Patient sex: F
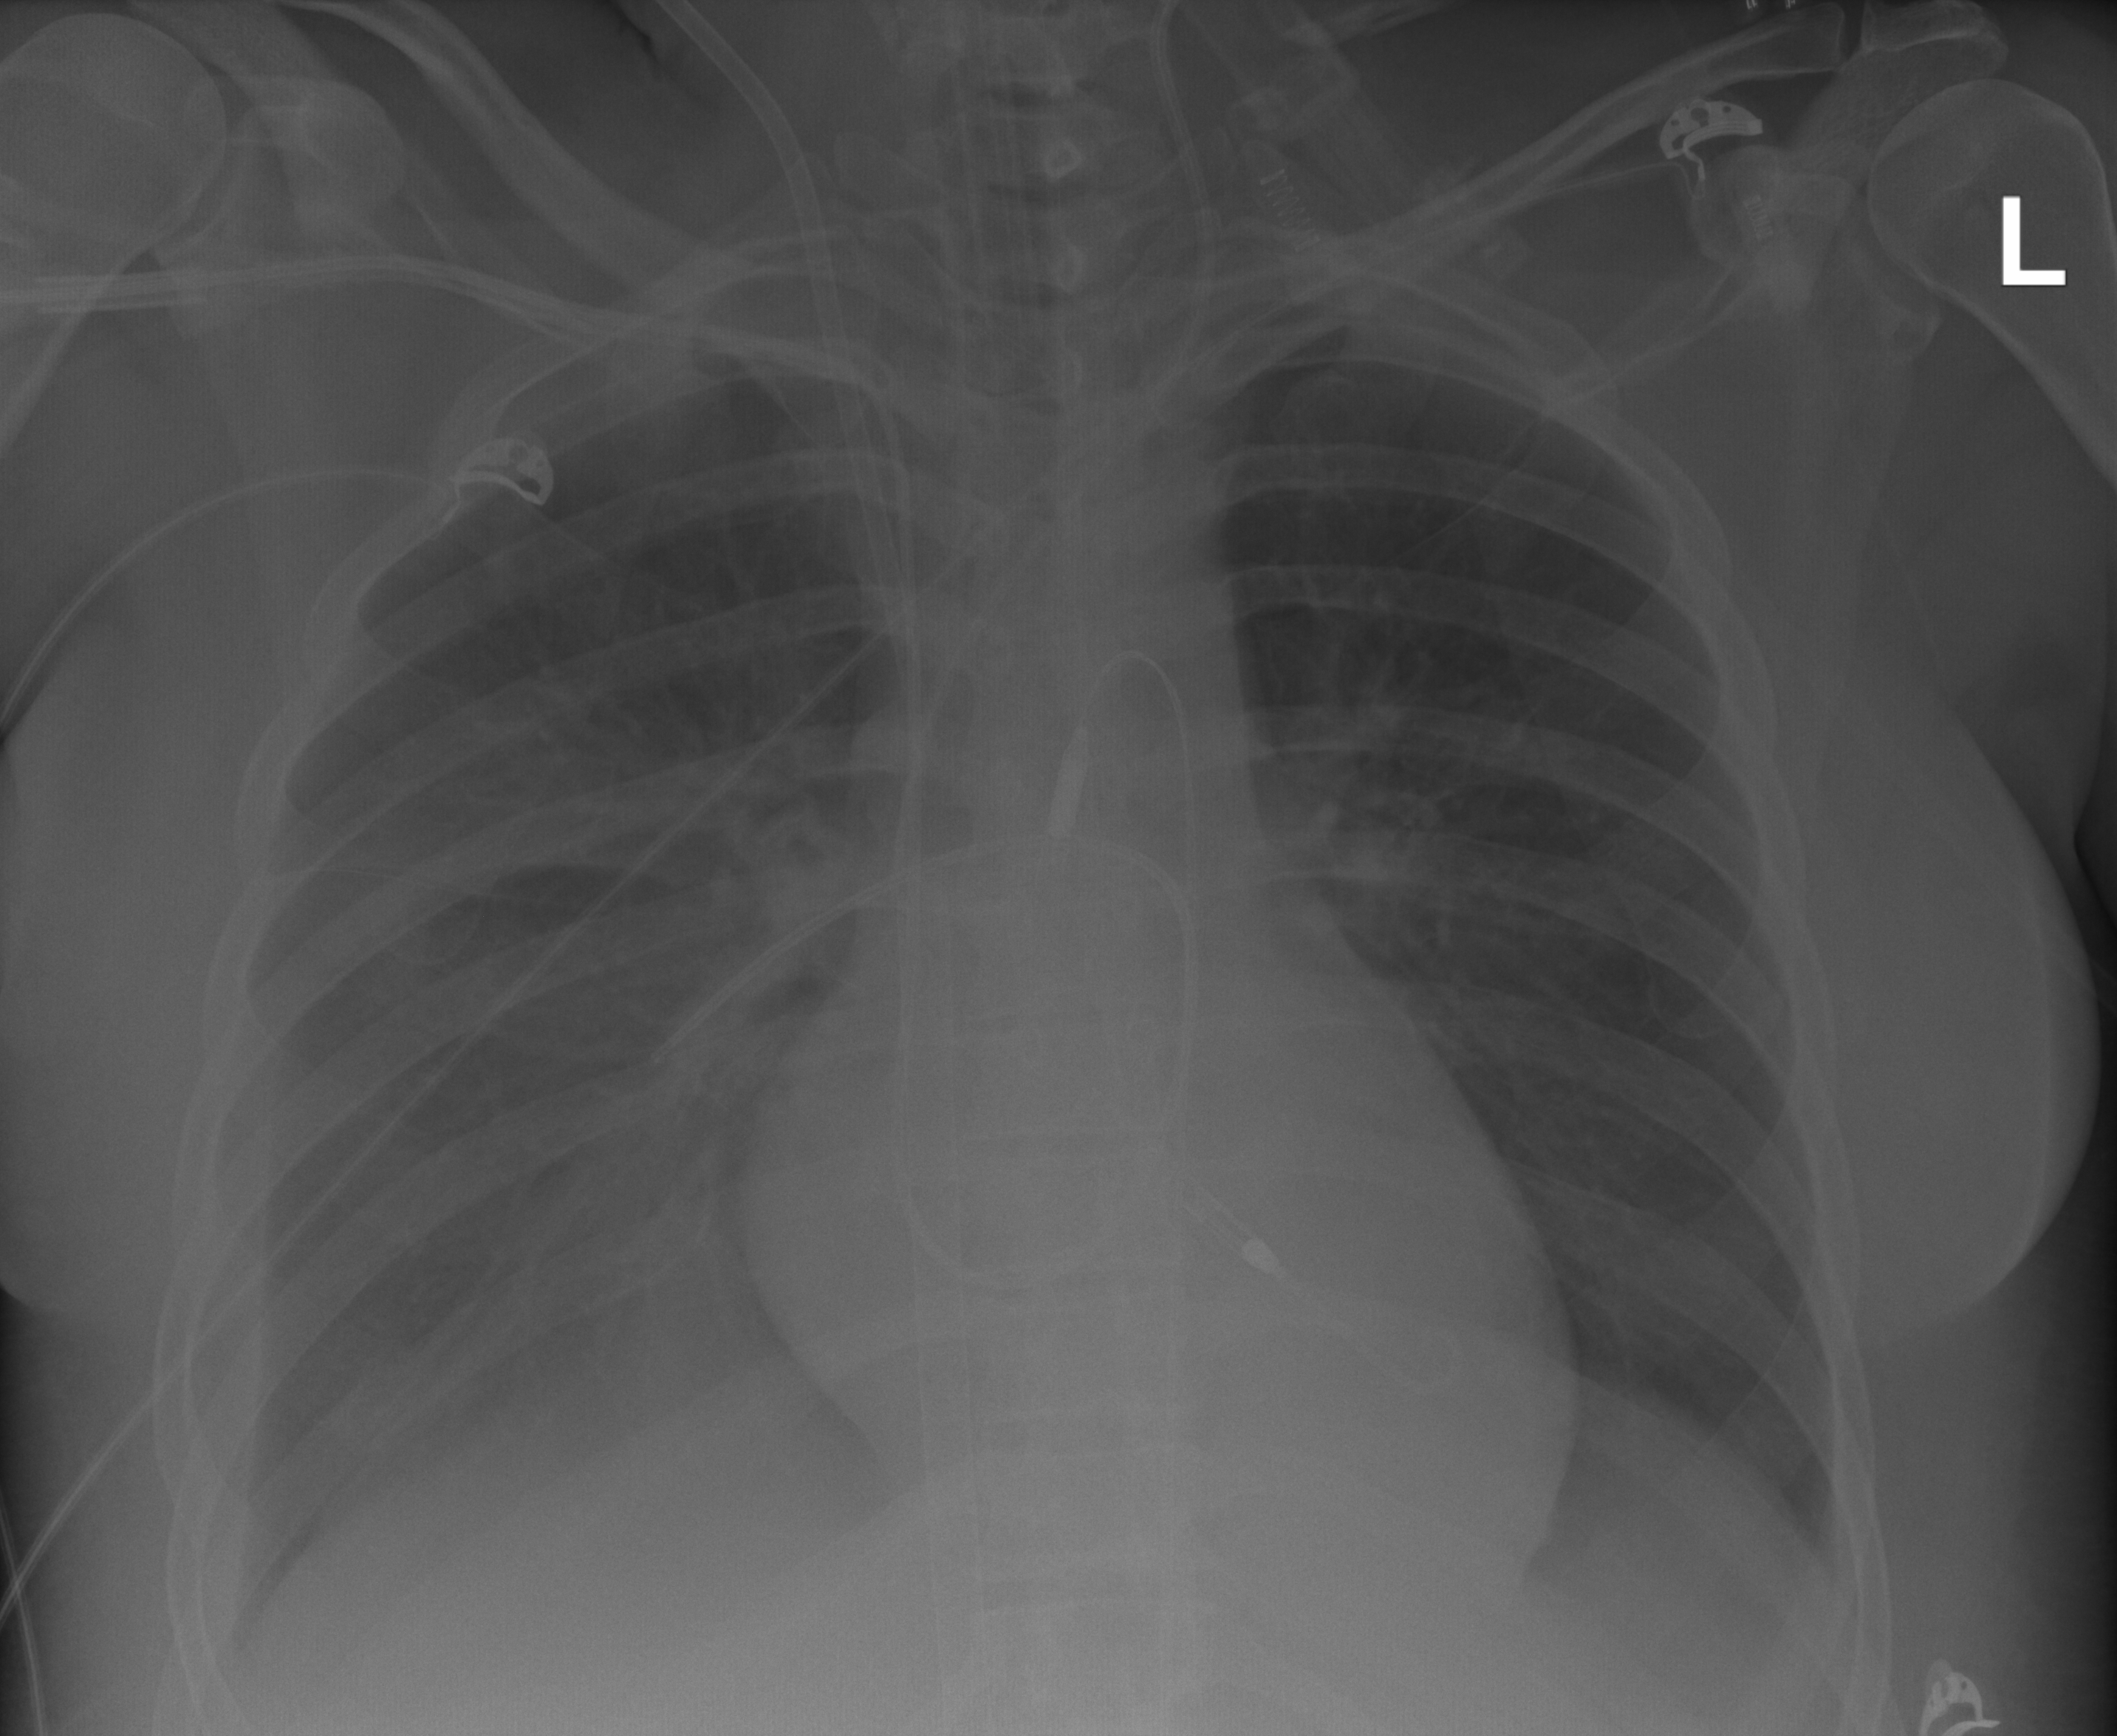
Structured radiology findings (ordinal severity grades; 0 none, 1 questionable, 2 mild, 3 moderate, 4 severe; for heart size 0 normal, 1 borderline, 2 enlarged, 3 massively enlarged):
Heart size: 0
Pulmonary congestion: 0
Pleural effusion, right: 3
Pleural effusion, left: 2
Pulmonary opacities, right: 0
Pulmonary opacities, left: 0
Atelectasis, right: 2
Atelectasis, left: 0